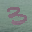
Label: 3